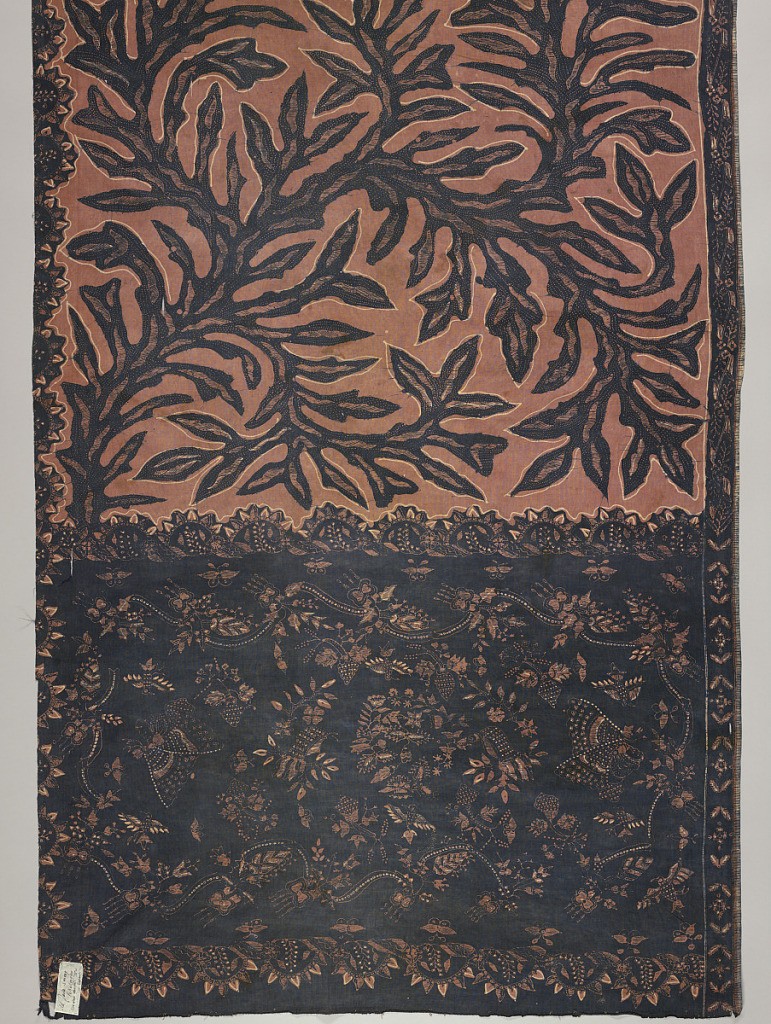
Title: Sea Weed
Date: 19th century
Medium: cotton Technique: wax resist dyeing (batik) on plain weave
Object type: Sarong
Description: Batik sarong in brown, pink, and dark blue. Dark blue seaweed pattern placed freely over the pink-brown ground in the body or 'badan' of the piece. The head or 'kepala' (broad band with different coloring and pattern than remainder) shows dark ground with floral pattern.